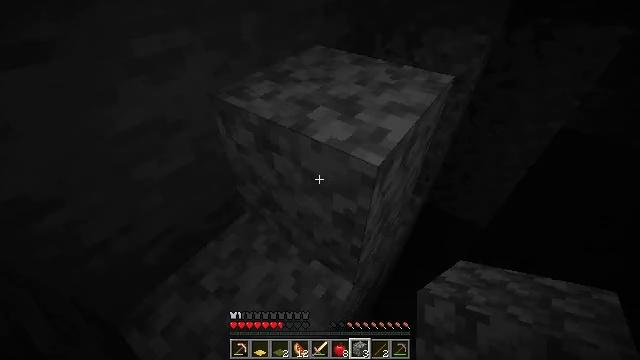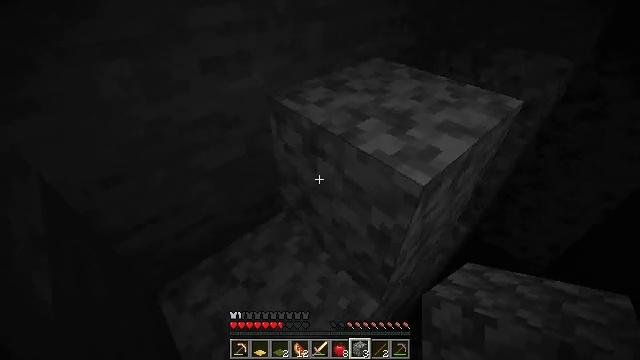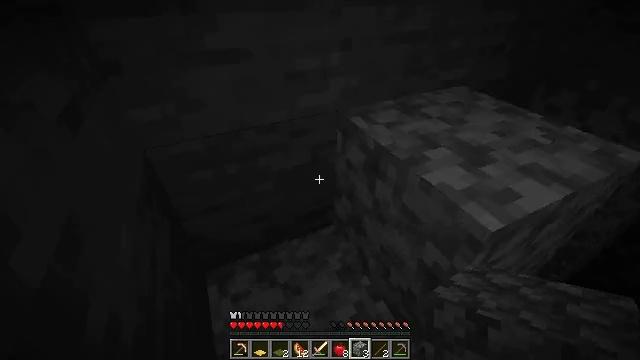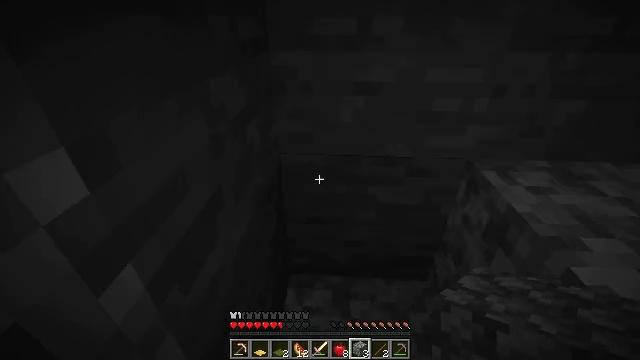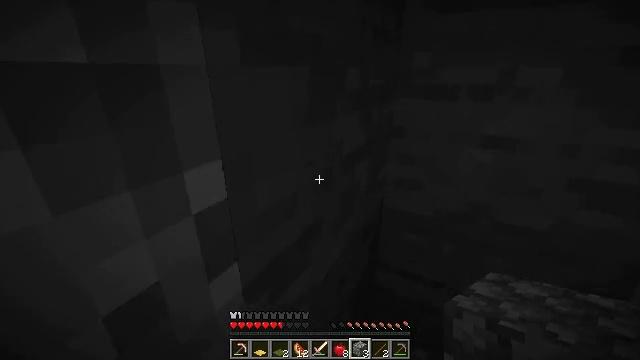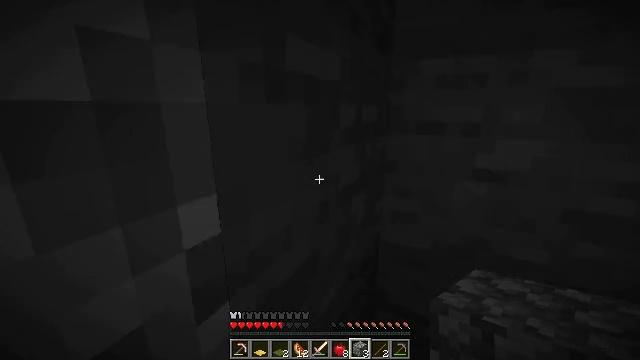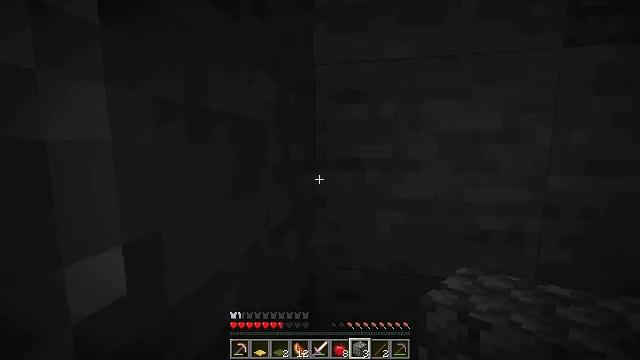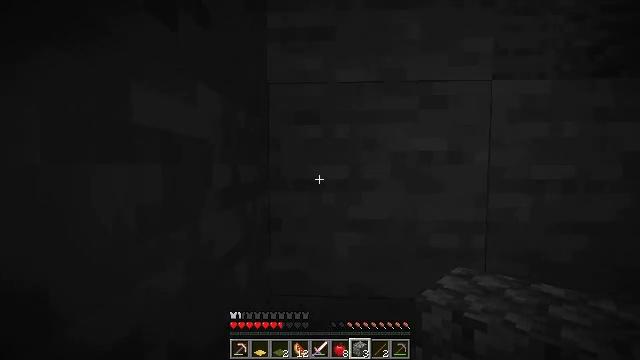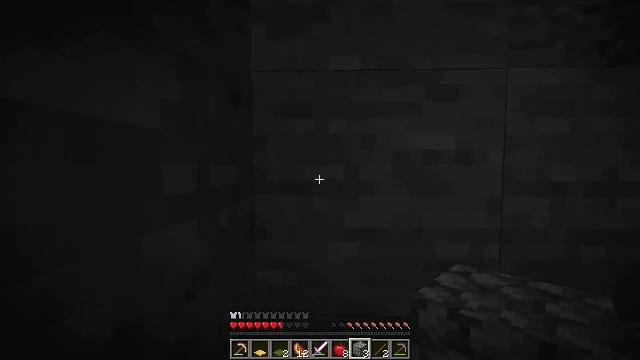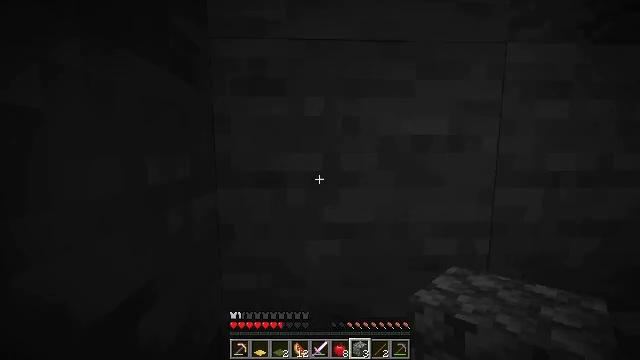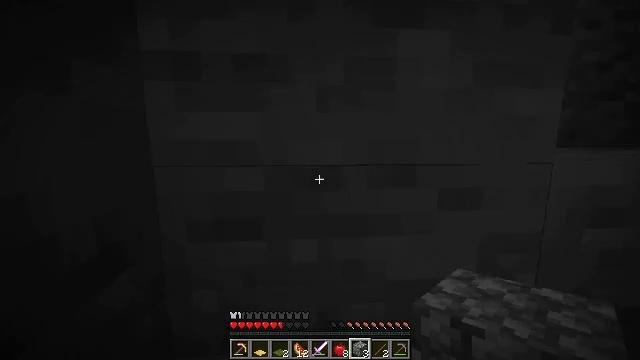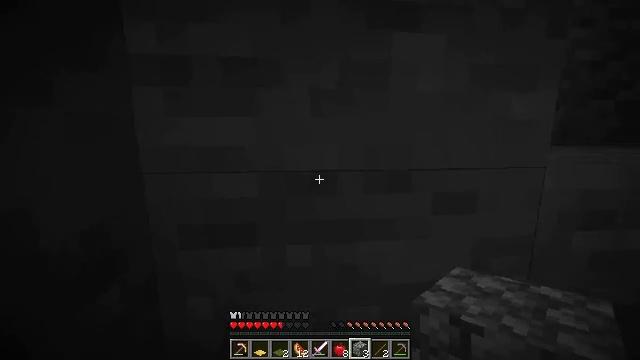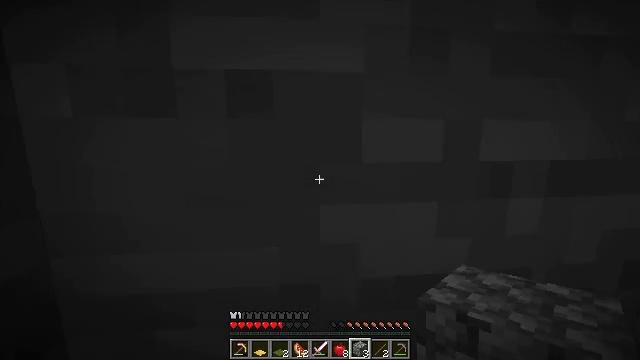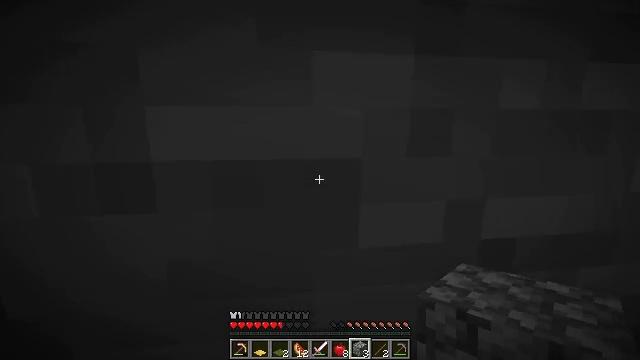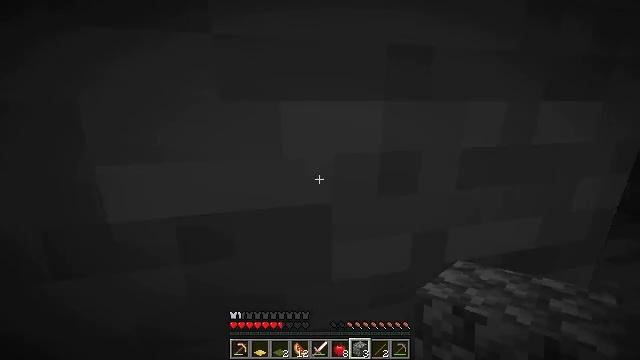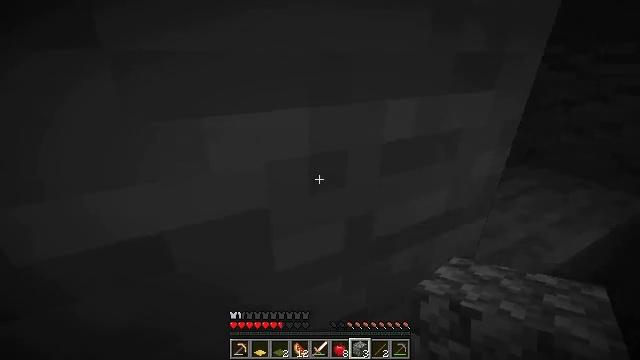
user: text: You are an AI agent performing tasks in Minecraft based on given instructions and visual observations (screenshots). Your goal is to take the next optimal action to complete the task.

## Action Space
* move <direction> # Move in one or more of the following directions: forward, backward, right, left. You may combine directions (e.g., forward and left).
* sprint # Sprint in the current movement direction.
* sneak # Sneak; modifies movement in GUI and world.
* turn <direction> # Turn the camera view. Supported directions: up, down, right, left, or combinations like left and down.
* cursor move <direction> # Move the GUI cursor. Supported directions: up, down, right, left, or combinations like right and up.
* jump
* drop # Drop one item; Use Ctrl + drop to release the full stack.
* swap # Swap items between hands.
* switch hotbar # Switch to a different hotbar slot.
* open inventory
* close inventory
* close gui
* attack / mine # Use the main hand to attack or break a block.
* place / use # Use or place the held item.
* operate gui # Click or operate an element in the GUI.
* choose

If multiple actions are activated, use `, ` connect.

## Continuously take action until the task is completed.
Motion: motion action
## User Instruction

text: Mine oak leaves.
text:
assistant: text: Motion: turn left and up
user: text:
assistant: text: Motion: turn left and up
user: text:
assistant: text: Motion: turn left and up
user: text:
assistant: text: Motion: turn left and up
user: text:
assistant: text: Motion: turn right and up
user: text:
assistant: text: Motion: turn right and up
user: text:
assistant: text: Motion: move forward, turn right and up
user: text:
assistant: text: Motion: move forward
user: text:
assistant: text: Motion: move forward, turn right and down
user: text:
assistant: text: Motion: move forward, turn right and down, jump
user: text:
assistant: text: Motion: move forward, turn right and down, jump
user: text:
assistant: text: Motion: move forward, jump
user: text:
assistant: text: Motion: move forward, turn right and down, jump
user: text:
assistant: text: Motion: move forward, turn right and down, jump
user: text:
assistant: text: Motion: move forward, turn right and down, jump
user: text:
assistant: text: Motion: move forward, turn right and down, jump
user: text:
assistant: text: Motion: move forward, turn right and down
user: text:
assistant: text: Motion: move forward, turn right
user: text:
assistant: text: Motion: move forward
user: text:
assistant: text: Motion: move forward, turn right and up
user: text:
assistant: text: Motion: move forward, turn right and up
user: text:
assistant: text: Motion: move forward, turn up, jump
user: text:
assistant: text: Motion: move forward, turn up, jump
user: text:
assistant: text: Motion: move forward, jump
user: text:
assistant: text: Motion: move forward, jump
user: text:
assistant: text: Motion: move forward, turn left and down, jump
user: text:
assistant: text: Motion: move forward, turn left
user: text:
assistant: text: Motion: move forward, turn left
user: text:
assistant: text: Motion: turn left and up
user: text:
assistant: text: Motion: turn left and up